Question: I am using level plots from the R lattice package. My resulting plots look like the one shown below.
My problem now is that I need to generate a black and white version for printing.
Is there a way to change the colors to grayscale and give the rectangles a background pattern so the the red once are distinguishable from the blue ones? For example, dots or diagonal dashes come to mind.
Thanks!

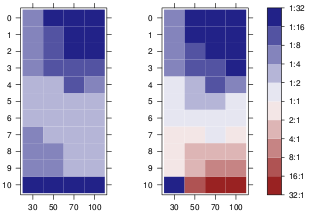
Answer: I found a way to manually draw into the levelplot panel and to draw a diagonal fill pattern over all cells with values greater than 0.5
However, I couldn't manage to draw the same pattern in the color key legend. After hours of reading forums and trying to understand the lattice source code, I couldn't get a clue. Maybe someone else could fix that. Here is what I got:
'''
library(lattice)
library(RColorBrewer)
cols <- colorRampPalette(brewer.pal(8, "RdBu"))
data <- Harman23.cor$cov
fx <- fy <- c()
for (r in seq(nrow(data)))
for (c in seq(ncol(data)))
{
if (data[r, c] > 0.5)
{
fx <- c(fx, r);
fy <- c(fy, c);
}
}
diag_pattern <- function(...)
{
panel.levelplot(...)
for (i in seq(length(fx)))
{
panel.linejoin(x = c(fx[i],fx[i]+.5), y= c(fy[i]+.5,fy[i]), col="black")
panel.linejoin(x = c(fx[i]-.5,fx[i]+.5), y= c(fy[i]+.5,fy[i]-.5), col="black")
panel.linejoin(x = c(fx[i]-.5,fx[i]), y= c(fy[i],fy[i]-.5), col="black")
}
}
p <- levelplot(data, scales=list(x=list(rot=45)),
xlab="", ylab="", col.regions=cols, panel=diag_pattern)
print(p)
'''